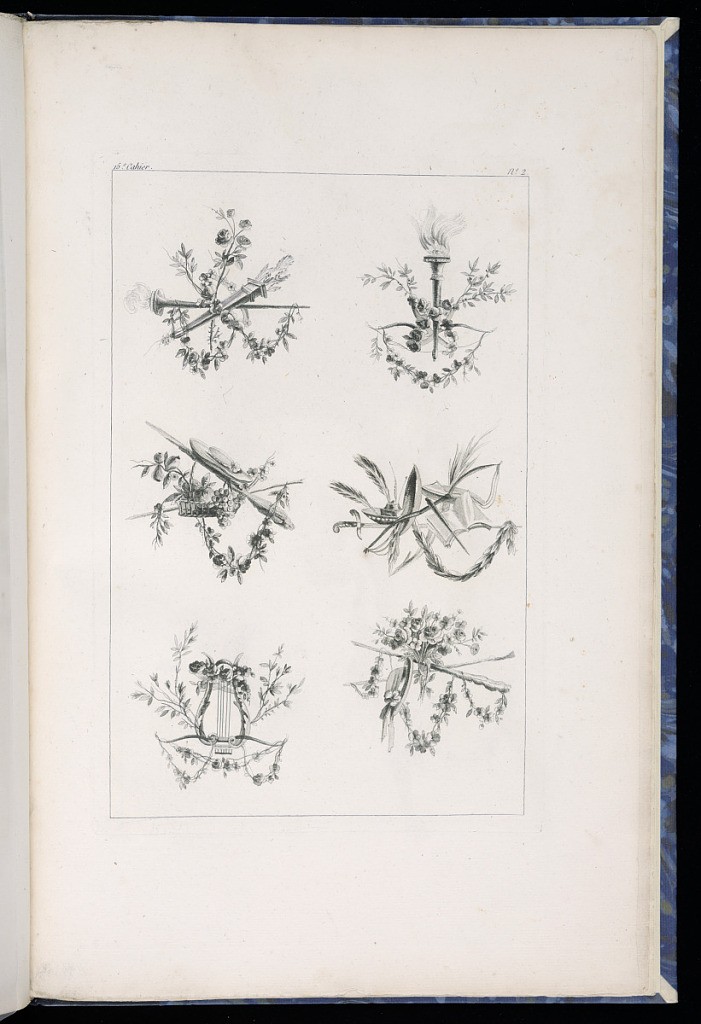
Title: Trophy Designs
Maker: Pierre Ranson, French, 1736–1786
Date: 1779–90
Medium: Etching on paper
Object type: Print
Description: Six designs for pastoral and love themed trophies incorporating flowers, festoons of flowers and leaves, quiver of arrows, flaming torches, bows, baskets of fruit, books, hats, sword, quill, and a lyre. The plate is numbered.